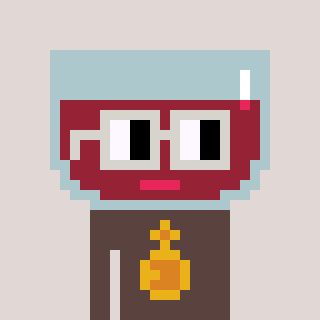
a pixel art character with square light gray glasses, a wine-shaped head and a darkbrown-colored body on a warm background